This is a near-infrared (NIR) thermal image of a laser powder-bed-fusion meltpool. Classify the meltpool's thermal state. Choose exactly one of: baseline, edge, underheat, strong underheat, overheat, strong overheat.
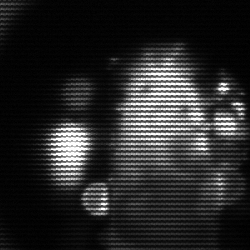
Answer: strong underheat